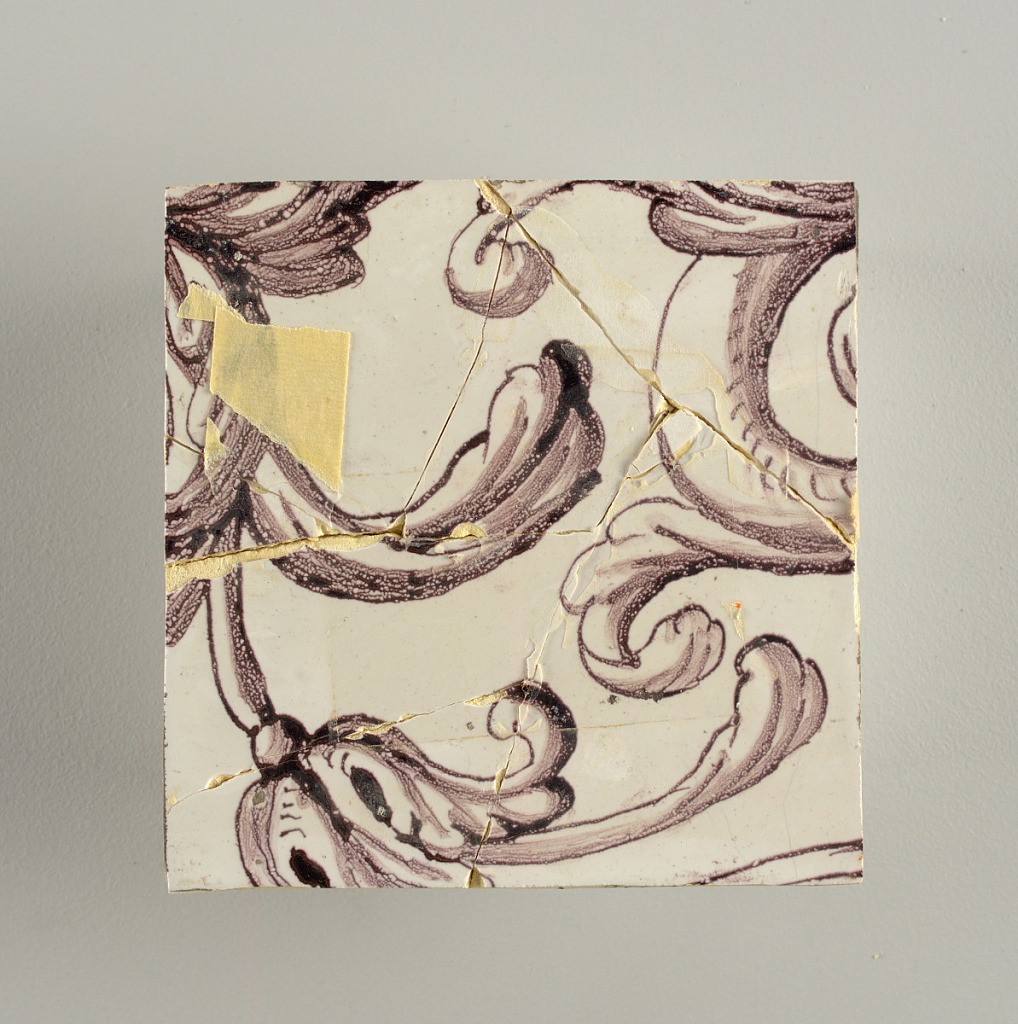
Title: Wall facing
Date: ca. 1725
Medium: Tin-glazed earthenware, underglaze
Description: Horizontal rectangle.  Thirty-seven tiles wide and twenty-one high with opening for door or window nineteen and one-half tiles high and twelve wide.  To left and right of opening, centered canopy above. Left, woman representing Hope, right, a sculputure urn.  Centered above opening, a mascaron.  Arabesque design of foliage.